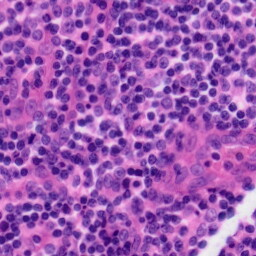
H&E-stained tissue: Tonsil